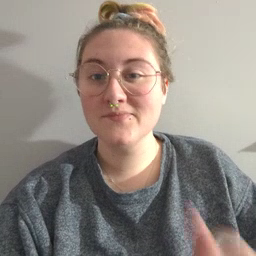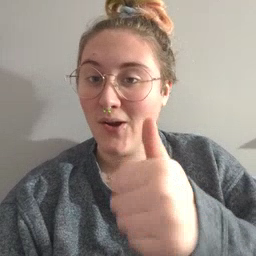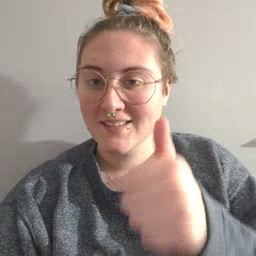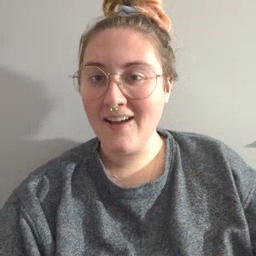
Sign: yourself